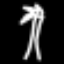
Label: palm tree